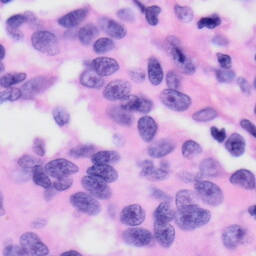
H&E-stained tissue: Skin